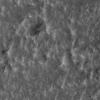
Atmospheric dust classification: not_dusty